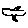
Label: bird